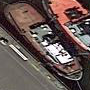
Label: civil